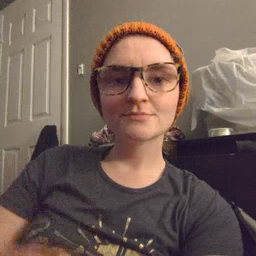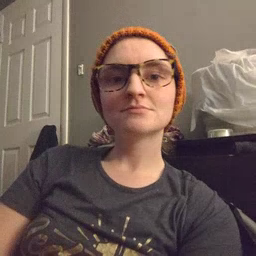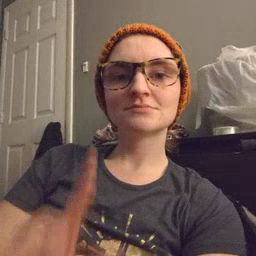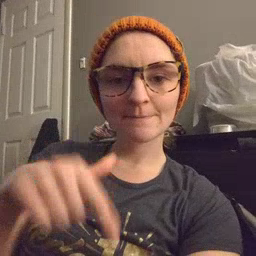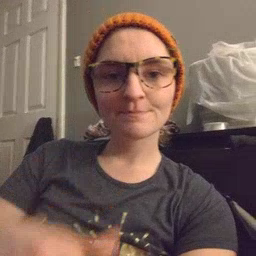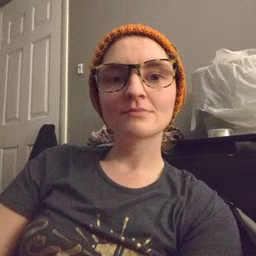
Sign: later